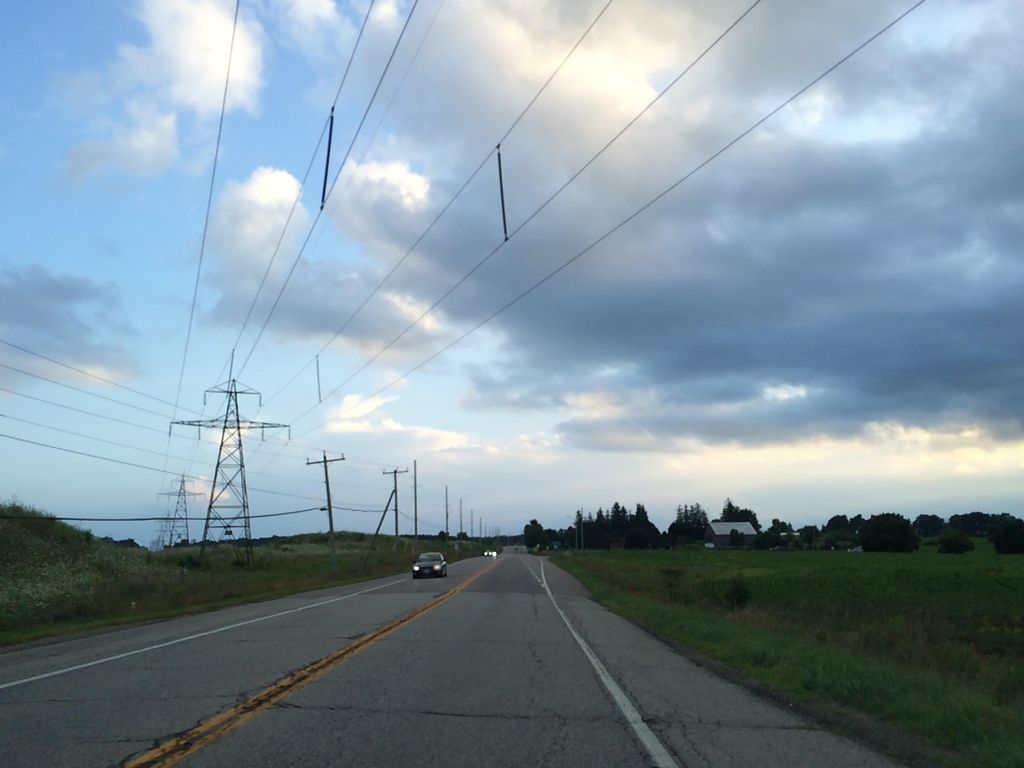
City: kitchener-waterloo